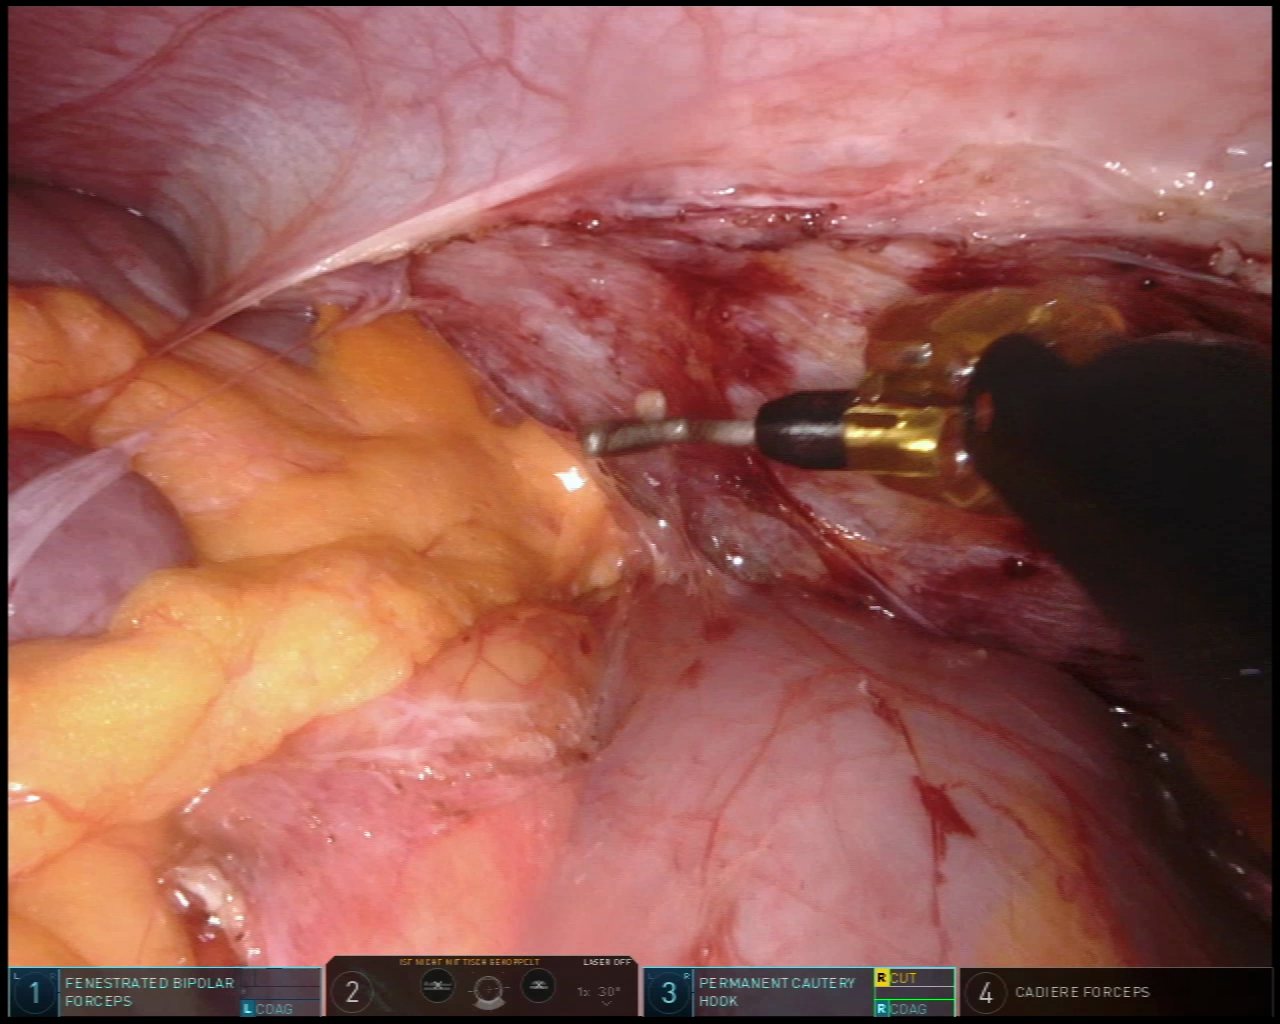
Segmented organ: colon
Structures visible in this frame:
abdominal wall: yes
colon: yes
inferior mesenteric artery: no
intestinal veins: no
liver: no
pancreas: no
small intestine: no
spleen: no
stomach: no
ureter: no
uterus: no
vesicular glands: no